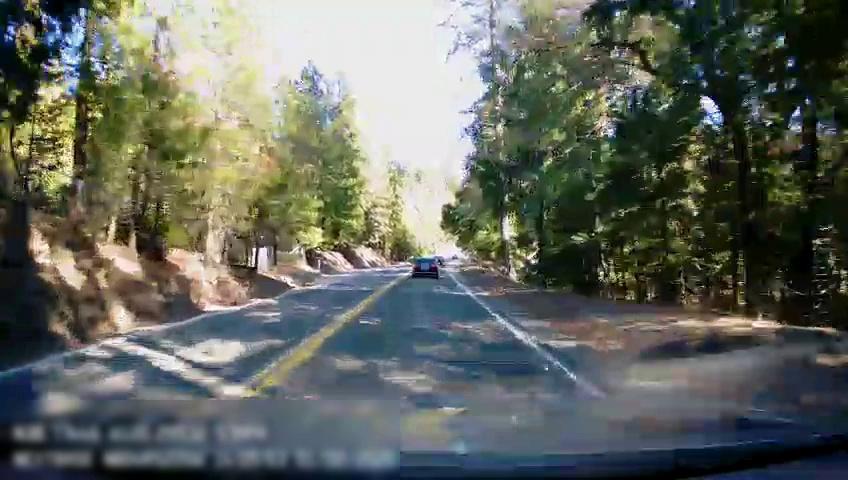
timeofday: Day
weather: Sunny
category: Drivable Space
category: Vehicles | Car
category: Vehicles | Car
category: Lanes | Opposite Lane
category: Lanes | Opposite Lane
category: Lanes | Current Lane
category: Lanes | Current Lane